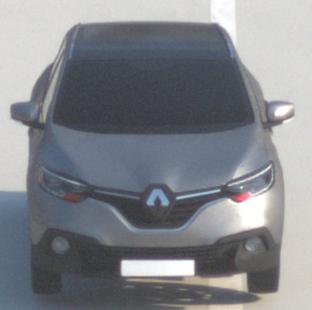
Make: Renault
Model: Kadjar ENERGY TCe 130
Detailed model: Kadjar
Model produced from: 2015/05
Model produced until: 2018/08
Doors: 5
Color: gray
Road condition: dry road
Daytime: morning or afternoon
Contrast: high contrast